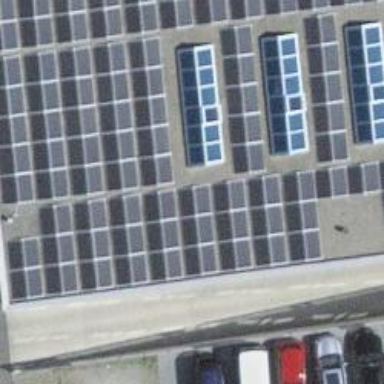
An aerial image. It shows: Solar photovoltaic panel generator.